Question: I have a set of points in 3D in cartesian coordinates X,Y,Z. To every such point I associate a value which is stored in a vector C. I want to be able to colour the surface given by X,Y,Z with colors given by C. Alternatively, if possible, I would like to associate to each point a color from a finite number of given colors. In Matlab this is possible with surf(X,Y,Z,C), but X,Y must be in grid form (generated by meshgrid), not in general form, like in my case.
I managed to do this in the case of the sphere, but the procedure is not pretty, and it uses heavily the parametrization of the sphere. Here's an example of what I want to do (in the case of the sphere).

> Is there a way to do this type of surface coloring in Matlab? (if it helps, I can also provide a triangulation of the surfaces in addition to the points X,Y,Z)Is there another piece of software which can do similar things and can interface in some way with Matlab?
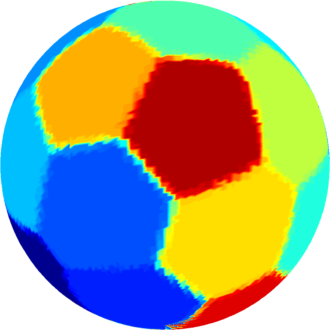
Answer: Thanks Ander Biguri for suggesting patch. Here's what I've come up with, and it seems to work fine.
'''
function patch_color_plot(struc)
% struc is a structure containing at least the following:
% points - the coordinate of the points in a 3xN matrix
% t - the triangulation matrix
% x_0s - the point values
fac = struc.t;
vert = struc.points;
fvc = struc.x_0s;
p = patch('Faces',fac,'Vertices',vert,'FaceVertexCData',...
fvc,'FaceColor','interp');
set(p,'EdgeColor','none')
axis equal
axis off'
'''
Here's a sample result:

and another one with a torus:

here's another example: